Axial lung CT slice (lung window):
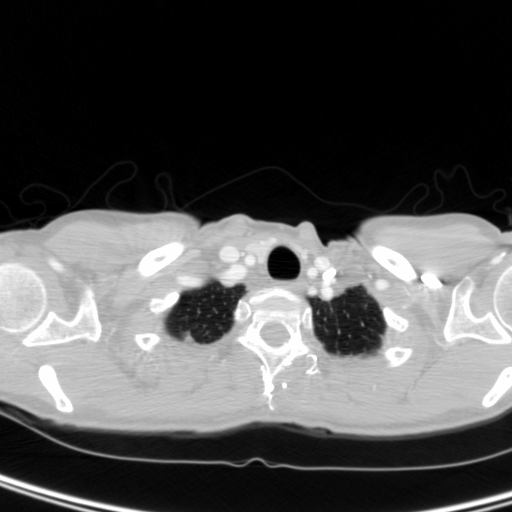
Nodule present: no